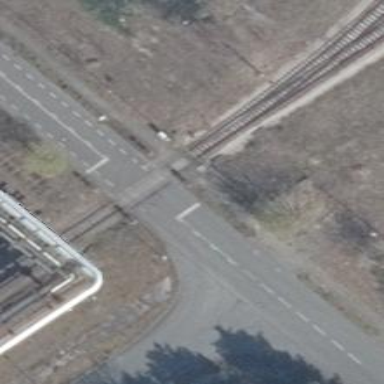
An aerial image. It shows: Railway level crossing.